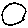
Label: circle